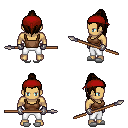
a pixel art fantasy rpg character, male body template, human, tanned skin, brown pirate shirt, white pants, brown long topknot hairstyle, red bandana, metal gloves, white slippers, spear, four views (front, back, left, right), 2x2 character sprite sheet, small pixel art, hard edges, no anti-aliasing